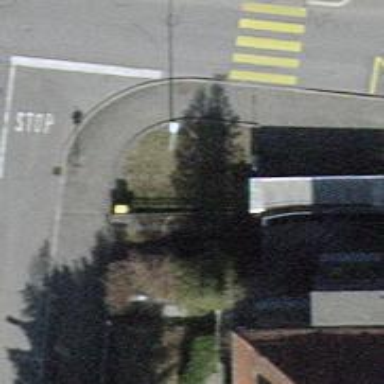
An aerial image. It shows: Post box.